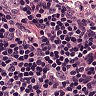
Metastatic tissue present: no